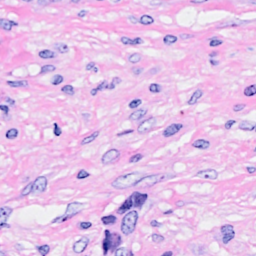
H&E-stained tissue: Breast